Question: I'm creating a windows executable EXE file of my java program with an ANT task of launch4j in Eclipse and named it "MyApp.exe". I need this program to run without admin authentication on windows systems.
So far, this works. It just runs fine without any UAC prompt.
BUT: If I rename this EXE to "install.exe", "setup.exe" or "updater.exe" in my launch4j ANT task, the UAC icon appears (bottom right overlaying the program icon) and I get the UAC promp when starting the program (only on Windows Vista or 7).
This also happens if I rename the program in Windows Explorer.

Seems as if there are some "reserved words" in filenames that cause windows to start a program with elevated access rights (UAC).
Can someone confirm this issue? Can I really not name my application "install.exe" or "update.exe"?
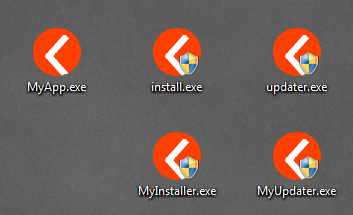
Answer: YES, there are reserved words in filenames which trigger the UAC.
@eee postet this as a comment:
MSDN:
> Icon Overlays: In Windows Vista, if an executable file requires
elevation to launch, then the executable's icon should be "stamped"
with a shield icon to indicate this fact. ...The shield icon overlay
will also be automatically placed on executables that are deemed to
require elevation as per the installer detection heuristics. For
example, a file named setup.exe will automatically receive a shield
icon overlay even if the executable does not have an embedded
application manifest.<URL>